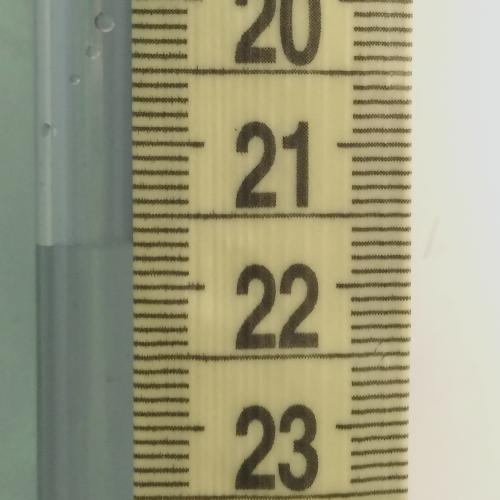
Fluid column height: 21.7 cm